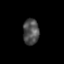
Tissue: prostate
Cell type: B cells
Senescence score: 0.8315
Nuclear area (px): 405
Mean DAPI intensity: 78.353